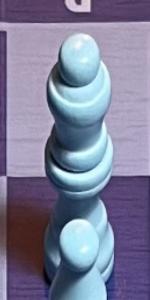
Label: Queen_White